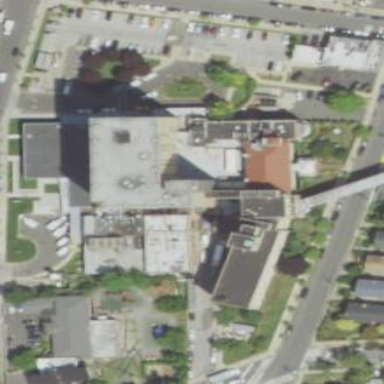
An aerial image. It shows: Hospital providing healthcare services.